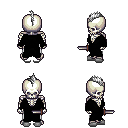
a pixel art fantasy rpg character, male body template, skeleton, black robe, white pants, white mohawk hairstyle, white slippers, dagger, four views (front, back, left, right), 2x2 character sprite sheet, small pixel art, hard edges, no anti-aliasing